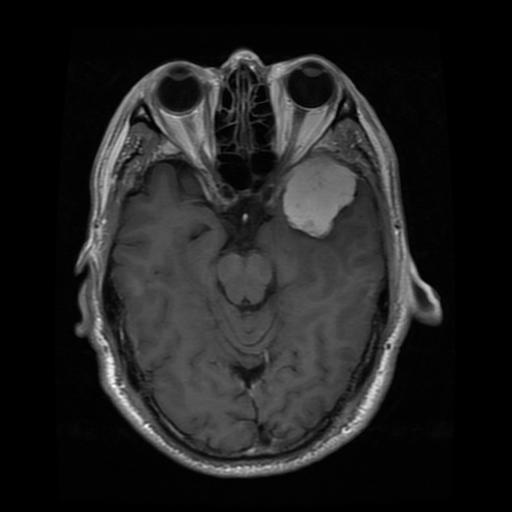
Label: meningioma